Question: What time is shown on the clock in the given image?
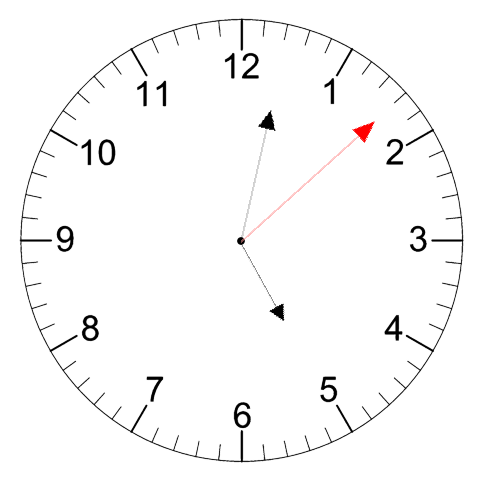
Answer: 05:02:08